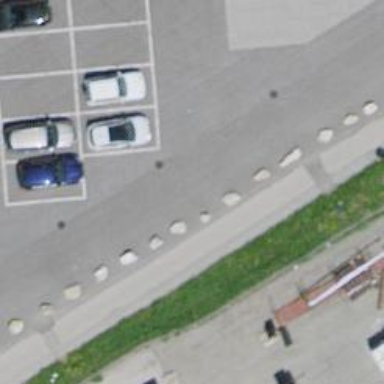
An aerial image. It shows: Block barrier.